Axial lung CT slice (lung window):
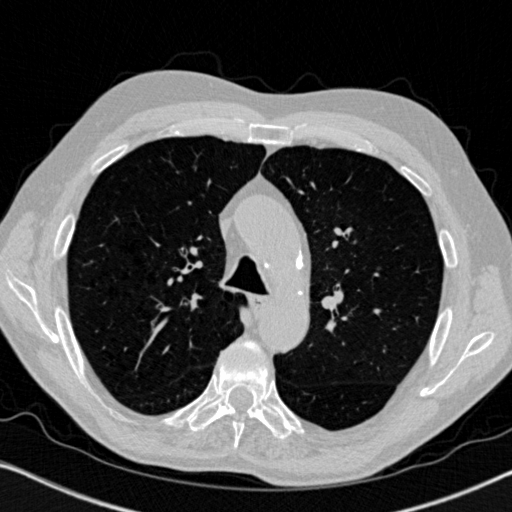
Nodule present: no